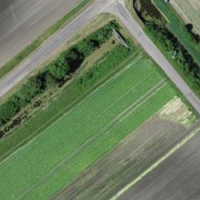
EUNIS habitat code: 25
Species observed at this site:
Garrulus glandarius
Emberiza citrinella